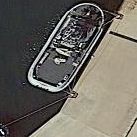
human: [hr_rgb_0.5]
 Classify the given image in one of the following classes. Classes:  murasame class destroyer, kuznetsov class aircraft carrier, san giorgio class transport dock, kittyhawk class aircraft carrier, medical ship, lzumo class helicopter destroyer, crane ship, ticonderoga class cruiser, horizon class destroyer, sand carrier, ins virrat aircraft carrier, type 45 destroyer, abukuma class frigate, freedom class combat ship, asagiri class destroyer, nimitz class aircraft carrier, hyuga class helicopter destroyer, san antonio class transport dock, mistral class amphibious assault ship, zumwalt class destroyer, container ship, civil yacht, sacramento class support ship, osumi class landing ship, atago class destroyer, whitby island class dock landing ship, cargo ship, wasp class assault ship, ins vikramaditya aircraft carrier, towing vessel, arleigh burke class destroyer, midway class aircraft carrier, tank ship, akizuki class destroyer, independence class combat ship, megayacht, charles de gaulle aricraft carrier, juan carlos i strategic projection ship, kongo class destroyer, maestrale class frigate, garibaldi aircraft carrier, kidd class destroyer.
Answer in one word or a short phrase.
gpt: Towing vessel